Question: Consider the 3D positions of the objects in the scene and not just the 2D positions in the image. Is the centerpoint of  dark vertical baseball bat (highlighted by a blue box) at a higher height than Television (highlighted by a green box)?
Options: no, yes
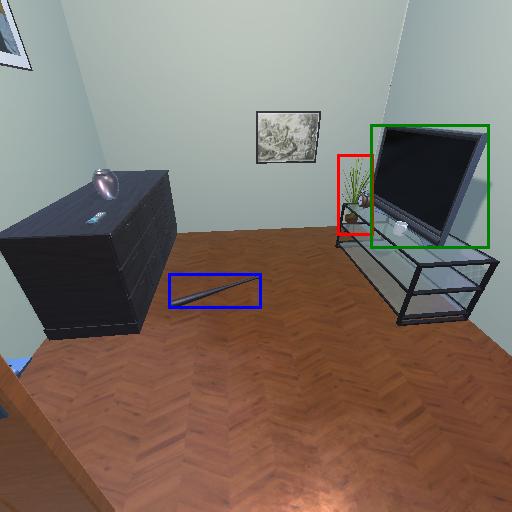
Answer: no